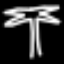
Label: palm tree